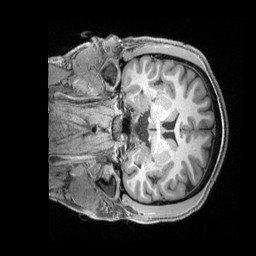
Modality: T1w
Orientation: coronal
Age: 24
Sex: male
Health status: healthy
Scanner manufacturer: siemens
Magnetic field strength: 3 T
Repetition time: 2.4 s
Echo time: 0.00228 s